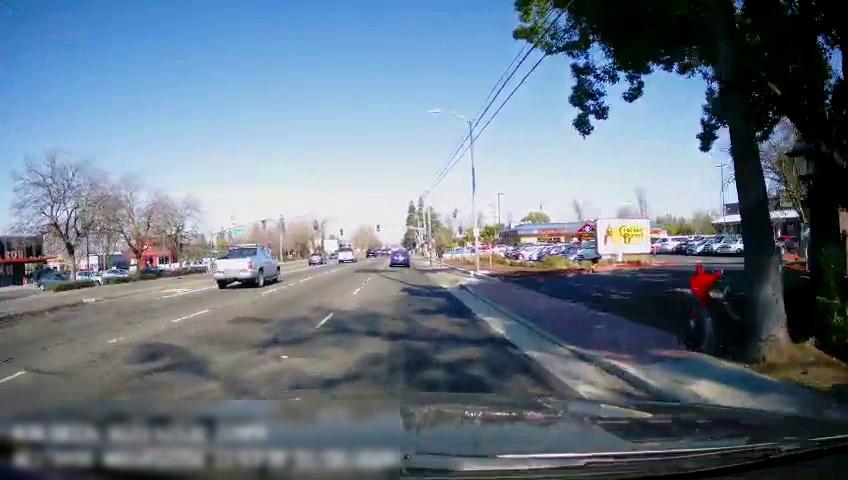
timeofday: Day
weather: Sunny
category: Drivable Space
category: Drivable Space
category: Vehicles | Truck
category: Vehicles | Car
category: Vehicles | Truck
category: Pedestrians
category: Vehicles | Car
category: Vehicles | Car
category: Vehicles | SUV
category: Vehicles | Car
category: Vehicles | Car
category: Vehicles | SUV
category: Lanes | Alternate Lane
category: Lanes | Current Lane